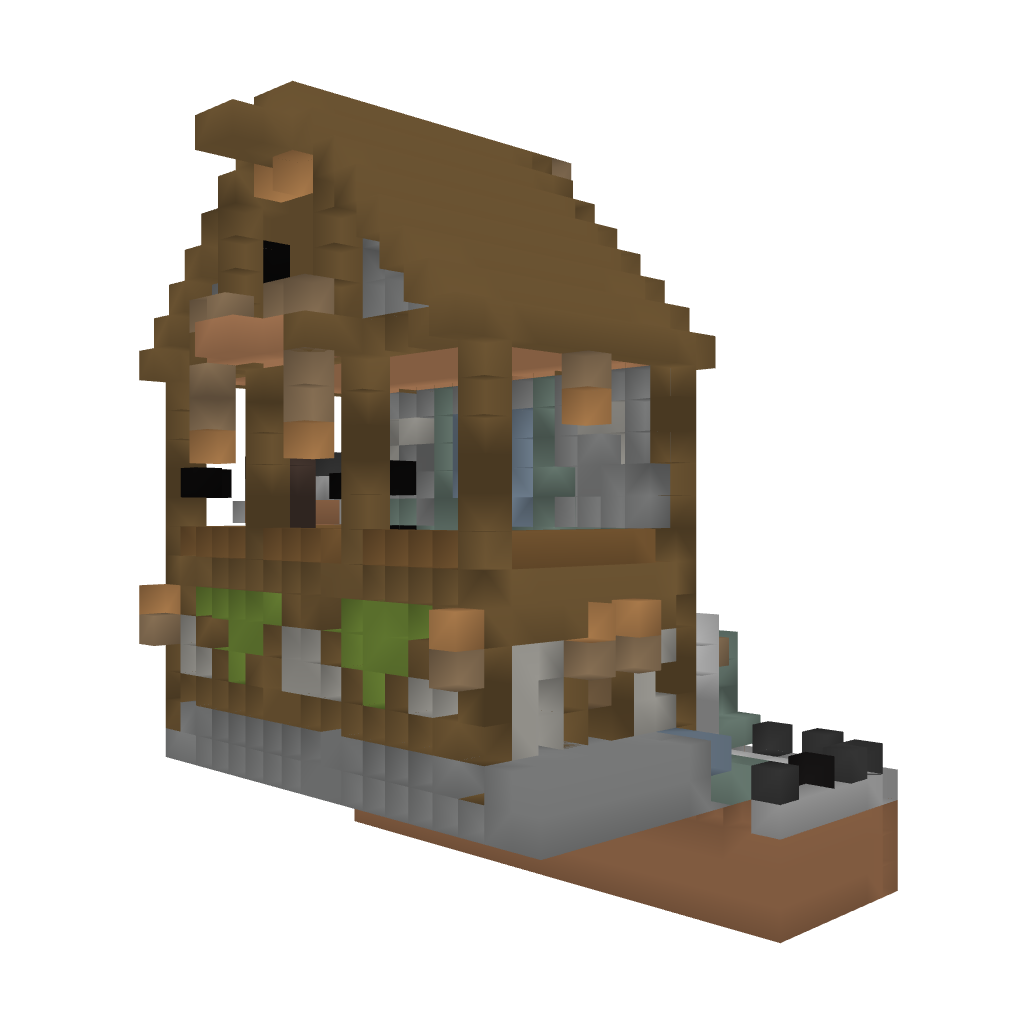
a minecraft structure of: Medieval water mill